Question: I'm using WPF and have DataGrid with checkbox column.
the problem is that I would like the checkbox to stretch and fill the cell

this is my XAML :
'''
<Grid>
<Controls:DataGrid ItemsSource="{Binding Persons}" AutoGenerateColumns="False">
<Controls:DataGrid.Columns>
<Controls:DataGridTextColumn Binding="{Binding Name}"/>
<Controls:DataGridTemplateColumn>
<Controls:DataGridTemplateColumn.CellTemplate>
<DataTemplate>
<CheckBox />
</DataTemplate>
</Controls:DataGridTemplateColumn.CellTemplate>
</Controls:DataGridTemplateColumn>
</Controls:DataGrid.Columns>
</Controls:DataGrid>
</Grid>
'''
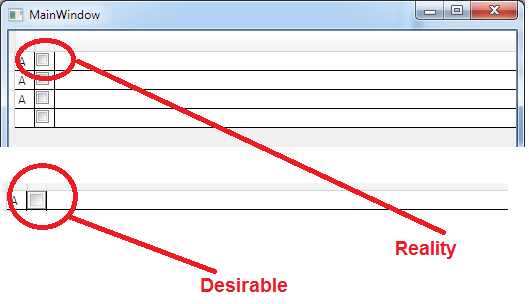
Answer: You can put the 'CheckBox' in a <URL>, there will still be a small margin though which probably belongs to some control's 'Template', you could either try and change that template or mess with the 'Margin' if you want to.
'''
<Viewbox Margin="-1">
<CheckBox/>
</Viewbox>
'''